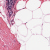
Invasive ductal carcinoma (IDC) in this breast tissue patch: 0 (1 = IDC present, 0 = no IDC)